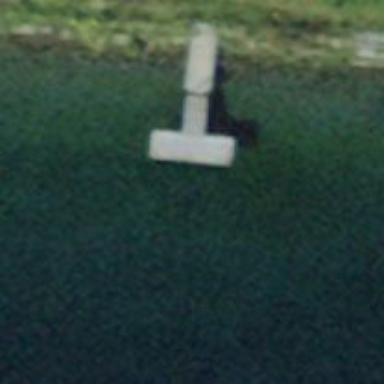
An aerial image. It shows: Man-made pier.